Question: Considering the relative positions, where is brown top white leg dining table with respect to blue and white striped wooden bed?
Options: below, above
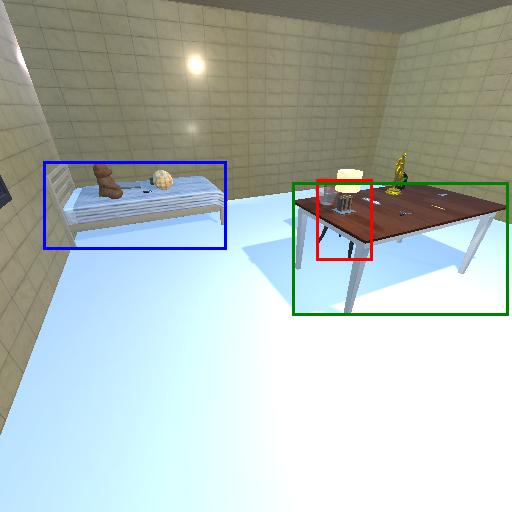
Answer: below